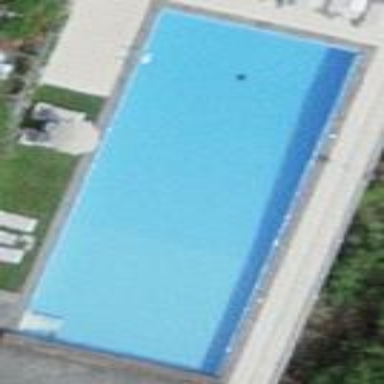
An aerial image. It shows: Swimming pool in basin area.